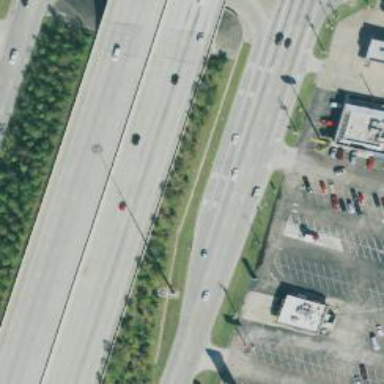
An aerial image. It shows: Secondary road with frontage road alongside.